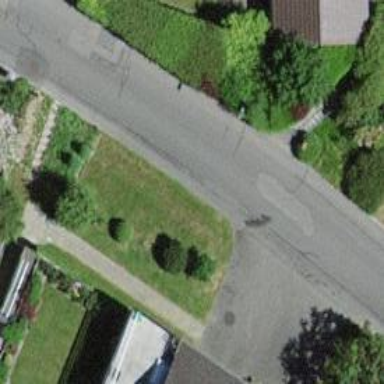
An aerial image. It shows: Residential road with concrete surface.